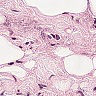
Metastatic tissue present: no